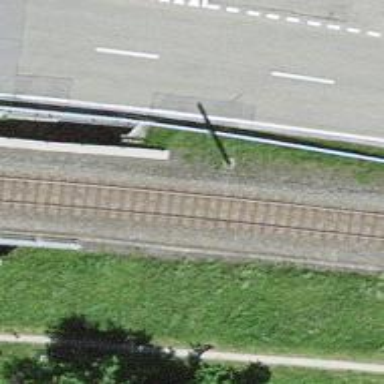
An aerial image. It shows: Bridge with electrified rail tracks and contact line.